Question: I haven't tried implementing this yet, because I'm trying to stay in the 'design phase' at the moment, but I'm trying to determine if this kind of structure is safe, or if it will get me laughed at:

In other words, a Student object contains an array containing Subjects, representing the subjects they have enrolled in/completed. A Subject contains an array of all the Students who are doing the subject. I'm concerned that implemented this way, each Subject within the array in Student also contains its own array of Students, each containing their own array of Subjects, ad infinitum.
Now, I understand that Java doesn't 'copy' these objects, but I'm still concerned that this would essentially create infinitely many references to those objects, which seems to me to be almost as bad an idea? Java being my first serious language, I am not familiar with memory management at all.
Edit: I know there are better ways of doing this involving bridge objects. And I know that it doesn't duplicate the objects themselves. What I'm afraid of is the copying of the cascading references themselves. Do references themselves 'duplicate' in this way, and does it consume any memory to have another reference to the same object? Or put differently, does the compiler/program at runtime try to 'follow' a cascading/looping chain like this, or does it mostly leave it alone, barring specific cases like toString() which someone mentioned in the comments?
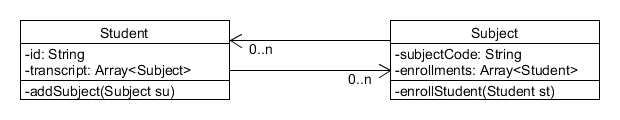
Answer: Is it "infinitely recursive"? Not for any normal definition of the concept of recursion. Is it going to make a huge amount of references? Potentially, if implemented very poorly. In addition, if you are loading from a dB or other store, and not caching you actually could get full objects, which could be a significant problem.
There is a few ways those sort of problems are generally tackled.
First, generally you make collection references "lazy-load" as much as possible. So, for instance, I wouldn't load all students for a subject until the students property was accessed. Similarly I wouldn't load all subjects for a student unless the subjects property was accessed. By doing so, it becomes difficult for this to be problematic since code would, for all intents have to be malicious to make a huge number of copies. (Alternating between accessing all students for a subject, and the going back to subjects.) Could be done though.
Second, generally you try to make these sort of cyclomatic dependencies as rare as possible. I say as rare as possible because sometimes the domain problem you are modeling just really has that sort of relationship, and it is important to represent it.